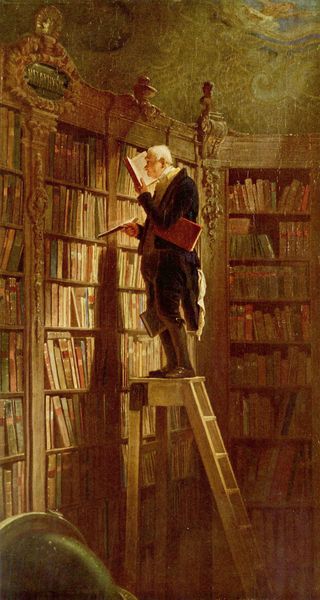
Titel: Der Bücherwurm
Künstler: Carl Spitzweg
Standort: Schweinfurt
Institution: Sammlung Georg Schäfer
Schlagwörter: blau, gemälde, mann, schatten, weiß, gelb, grün, ausschnitt, braun, haar, holz, licht, paris, profil, raum, schwarz, zimmer, haus, rot, hochformat, malerei, ornament, alt, anzug, bart, hose, regal, wand, arm, barock, halten, mensch, stehen, öl, erde, sonne, gold, haare, mantel, sessel, stehend, decke, kontrast, rokoko, genre, deutschland, relief, schrift, bücher, ecke, man, alter mann, schuhe, sonnenlicht, platz, figuren, romantik, leiter, treppe, treppen, frack, karikatur, kartusche, tapete, detail, inschrift, lesen, ornamente, verzierung, menzel, stimmung, stufe, podest, knie, gehrock, hoch, reflexion, konzentration, carl spitzweg, spitzweg, buch, münchen, übergang, strahlen, humor, ironie, satire, brille, napoleon, stiefel, kunst, biedermeier, bücherregal, taschentuch, lichtstimmung, heimelig, bibliothek, bücherei, leser, regale, gelehrter, deckengemälde, fresko, studieren, karl, golden, studierzimmer, studium, carl, reliefs, globus, etagere, verlauf, bücherschrank, hölzern, bücherwand, deckenmalerei, zuhause, weltkugel, ordnung, oberlicht, schränke, plattform, aristokratie, atlas, skurril, stuckatur, deckenbild, fesko, stehleiter, weisses haar, daheim, kurzsichtig, kariaktur, bibliothekar, klemmen, bücherrücken, rotes buch, büchernarr, bibliotheksleiter, bilbiothek, bücherfreund, bücherregeal, bücherwurm, der bücherwurm, globs, globul, übertreibung, treepe, absorption, bibliotek, bucherei, buchhanlung